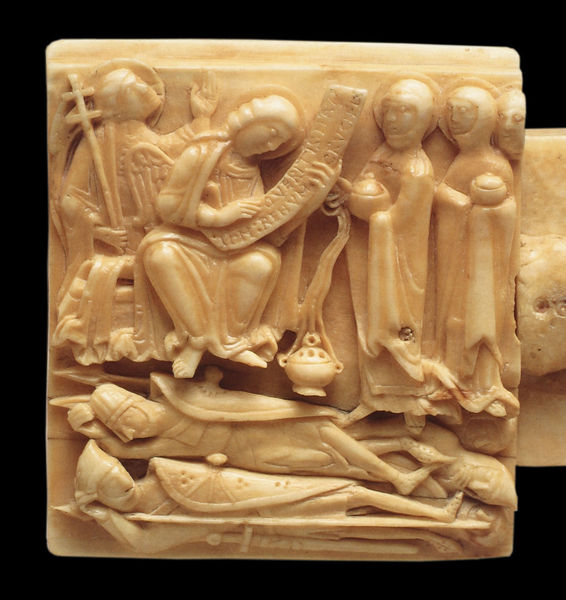
Titel: The Cloisters Cross (Klosterkreuz) , Kreuz aus Bury St. Edmunds
Institution: New York, The Metropolitan Museum of  Art
Schlagwörter: mann, frauen, sitzen, frau, haar, männer, weiss, band, stehen, haare, engel, relief, topf, liegen, schlafen, soldaten, spielen, kerze, tasse, liegend, schild, kreuz, schwert, tote, nonne, ritter, rüstung, schnitzerei, wachs, heiligenschein, pfarrer, beerdigung, krieger, priester, weihrauch, schriftrolle, heilige, speer, kirchlich, harfe, david, weise, verkündigung, elfenbein, kessel, spruchband, nonnen, gaben, krez, elfenbeinschnitzerei, weihrauchgefäss, speckstein, rittter, pfaffer, schlfen, elfenbeinschitzerei